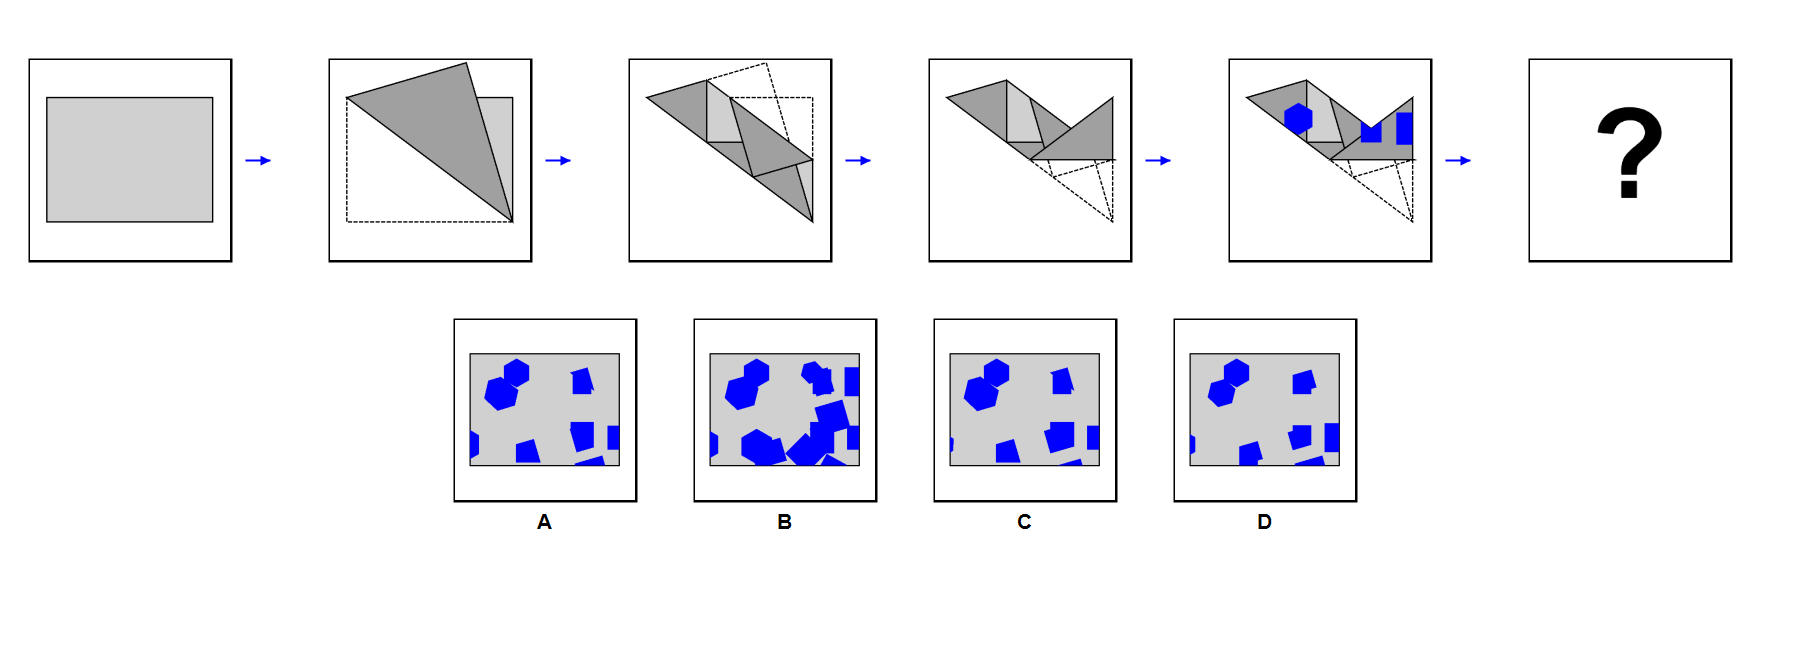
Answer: D